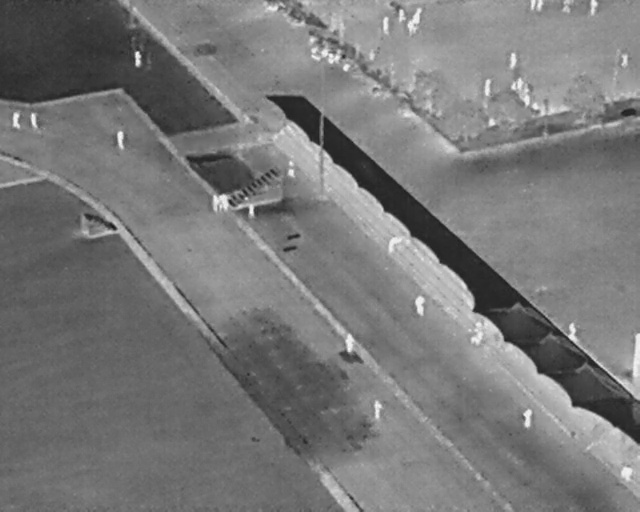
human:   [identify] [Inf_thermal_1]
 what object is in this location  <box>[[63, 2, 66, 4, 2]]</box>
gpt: <ref>1 medium person at the top</ref>

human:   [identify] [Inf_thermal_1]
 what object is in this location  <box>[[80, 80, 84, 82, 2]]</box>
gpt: <ref>1 medium person at the bottom right</ref>

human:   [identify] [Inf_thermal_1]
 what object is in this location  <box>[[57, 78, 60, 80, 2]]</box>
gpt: <ref>1 medium person at the bottom</ref>